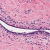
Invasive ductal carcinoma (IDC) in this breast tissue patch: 0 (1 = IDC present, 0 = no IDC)